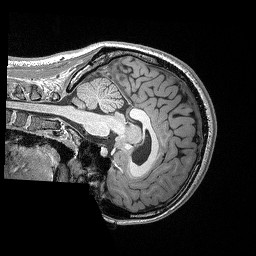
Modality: T1w
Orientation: sagittal
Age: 21
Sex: female